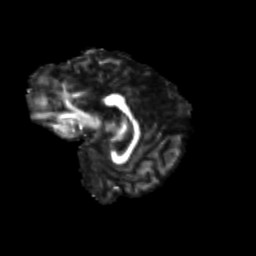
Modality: FA
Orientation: sagittal
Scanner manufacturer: siemens
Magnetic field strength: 3 T
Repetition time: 9.2 s
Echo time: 0.084 s